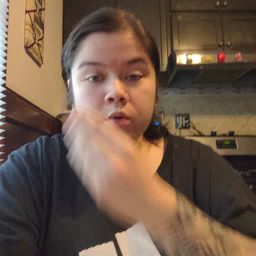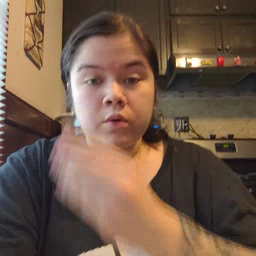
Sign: girl